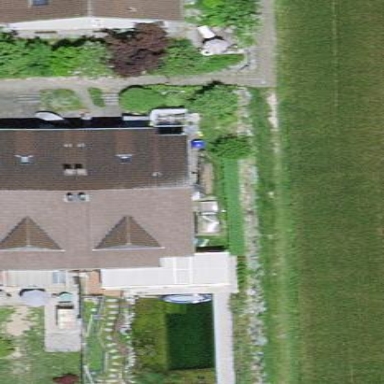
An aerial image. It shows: Residential building.